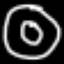
Label: donut